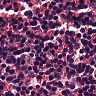
Metastatic tissue present: no